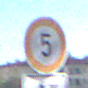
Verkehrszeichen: Geschwindigkeit5
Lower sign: HinweisDurchSinnbild19
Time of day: MorningAfternoon
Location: Outdoor (Suburban)
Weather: PartlyCloudy
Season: NotSpecified
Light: Natural